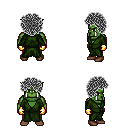
a pixel art fantasy rpg character, male body template, orc, green skin, green robe, magenta pants, gray curly afro hairstyle, gold gloves, brown shoes, four views (front, back, left, right), 2x2 character sprite sheet, small pixel art, hard edges, no anti-aliasing